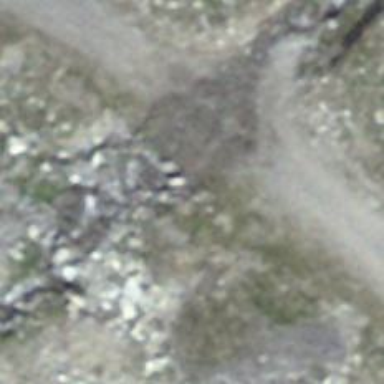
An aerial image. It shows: Culvert tunnel.